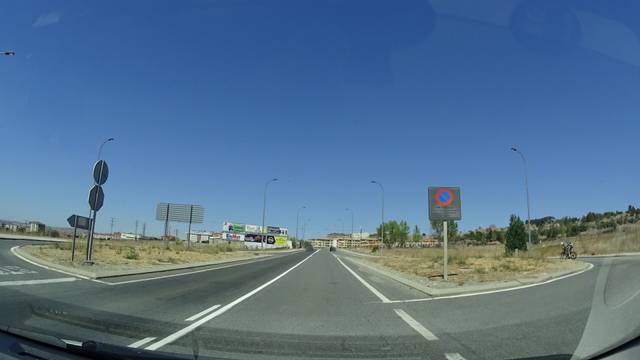
Region: Spain
Coordinates: 40.647, -4.668